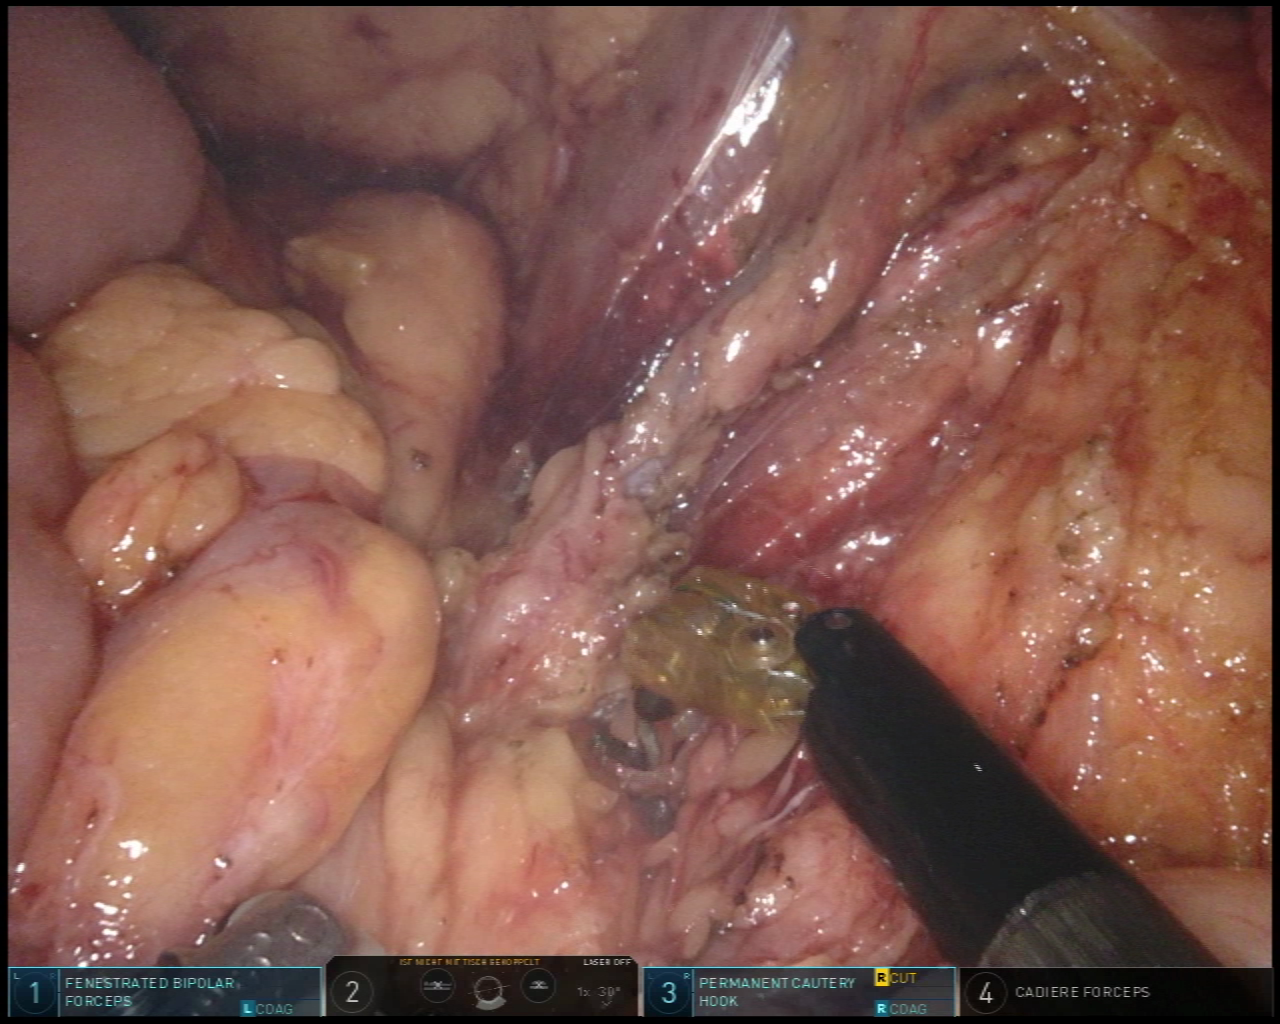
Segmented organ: ureter
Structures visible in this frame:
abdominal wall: no
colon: yes
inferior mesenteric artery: no
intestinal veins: no
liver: no
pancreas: no
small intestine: no
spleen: no
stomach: no
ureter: yes
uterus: no
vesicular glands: no